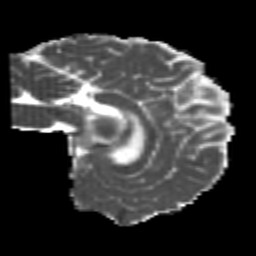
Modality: MD
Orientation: sagittal
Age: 22
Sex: male
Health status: healthy
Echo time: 0.074 s